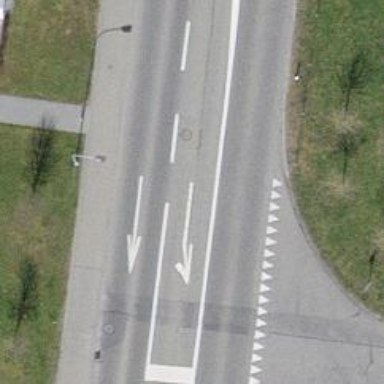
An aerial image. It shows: Secondary road with asphalt surface and sidewalk on the left side.